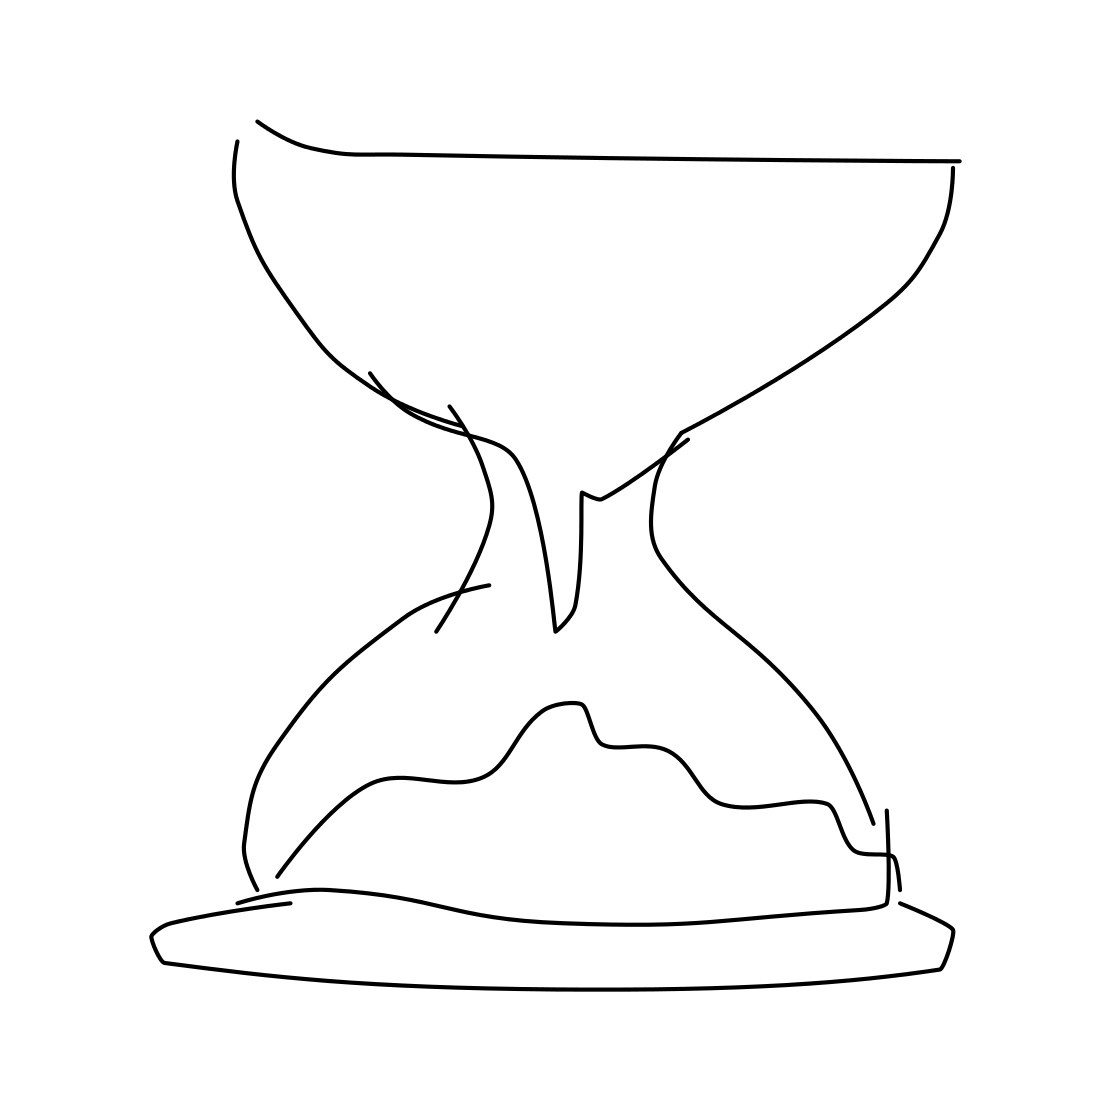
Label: hourglass